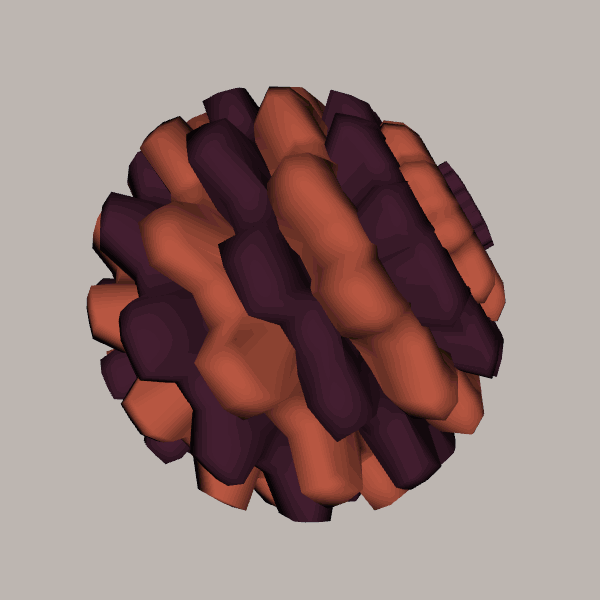
Background: light